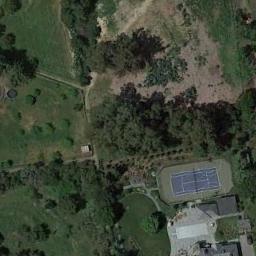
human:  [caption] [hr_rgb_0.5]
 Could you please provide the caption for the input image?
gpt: The tennis court is on the grass next to some trees .

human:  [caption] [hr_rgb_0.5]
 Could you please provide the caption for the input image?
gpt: There are two small pure green tennis courts .

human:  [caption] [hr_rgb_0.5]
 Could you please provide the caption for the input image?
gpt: There are many trees near the tennis court .

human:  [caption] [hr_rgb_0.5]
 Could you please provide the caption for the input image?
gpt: Tennis court is built on the lawn with many trees next to it .

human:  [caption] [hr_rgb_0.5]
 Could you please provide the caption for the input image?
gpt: There are many green trees beside the tennis court .